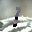
Label: 1